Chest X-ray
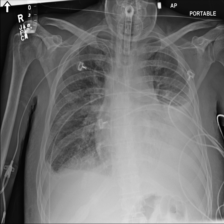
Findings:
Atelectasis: negative
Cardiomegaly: negative
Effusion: negative
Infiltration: negative
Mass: negative
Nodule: negative
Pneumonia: negative
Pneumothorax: negative
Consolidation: negative
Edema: negative
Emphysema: negative
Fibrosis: negative
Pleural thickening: negative
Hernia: negative